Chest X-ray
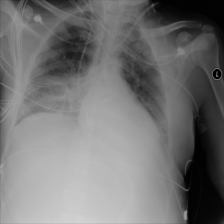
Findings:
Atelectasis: negative
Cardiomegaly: negative
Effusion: negative
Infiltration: negative
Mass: negative
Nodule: negative
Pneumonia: negative
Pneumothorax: negative
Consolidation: negative
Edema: negative
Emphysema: negative
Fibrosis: negative
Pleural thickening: negative
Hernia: negative